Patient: sex F, age 35
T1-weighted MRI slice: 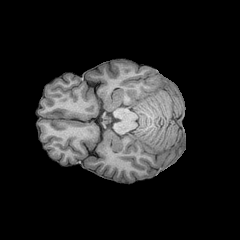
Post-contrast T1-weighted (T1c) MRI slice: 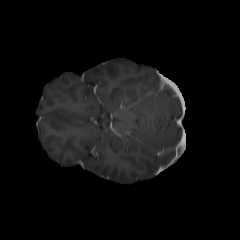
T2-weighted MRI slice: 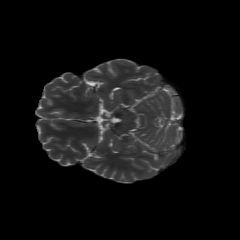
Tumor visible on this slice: no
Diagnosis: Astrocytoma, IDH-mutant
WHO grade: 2